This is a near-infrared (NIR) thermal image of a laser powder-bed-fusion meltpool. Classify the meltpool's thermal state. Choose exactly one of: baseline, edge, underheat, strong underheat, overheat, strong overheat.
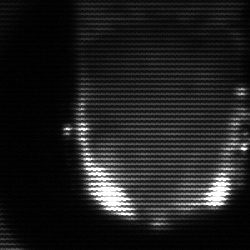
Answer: baseline